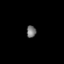
Tissue: lung
Cell type: Endothelial cells
Senescence score: 0.554
Nuclear area (px): 112
Mean DAPI intensity: 115.777